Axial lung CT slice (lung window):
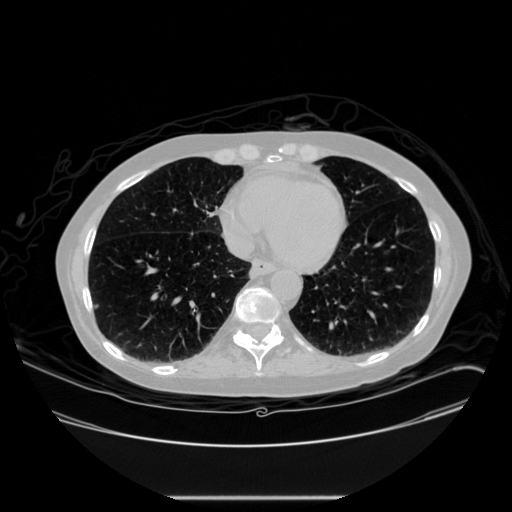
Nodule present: yes
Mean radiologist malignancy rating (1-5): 1.5